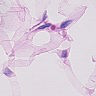
Metastatic tissue present: no